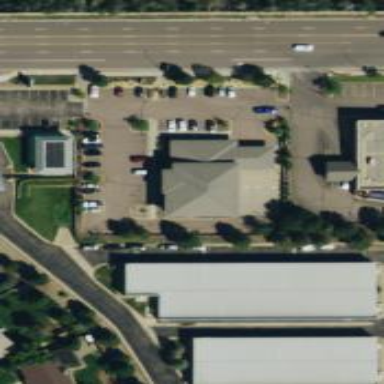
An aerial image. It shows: Parking area with asphalt surface.